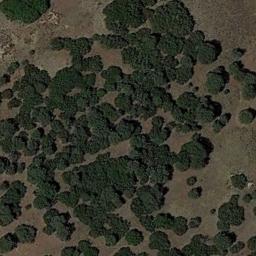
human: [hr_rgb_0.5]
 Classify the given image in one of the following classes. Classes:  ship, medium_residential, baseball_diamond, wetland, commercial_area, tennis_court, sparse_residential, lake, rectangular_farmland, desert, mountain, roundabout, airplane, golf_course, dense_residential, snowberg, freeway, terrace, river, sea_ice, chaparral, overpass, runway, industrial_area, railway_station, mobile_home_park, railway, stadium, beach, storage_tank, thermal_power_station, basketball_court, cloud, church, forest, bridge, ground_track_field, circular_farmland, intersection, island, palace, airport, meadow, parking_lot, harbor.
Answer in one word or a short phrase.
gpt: chaparral